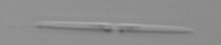
Label: pennate_Pseudo-nitzschia